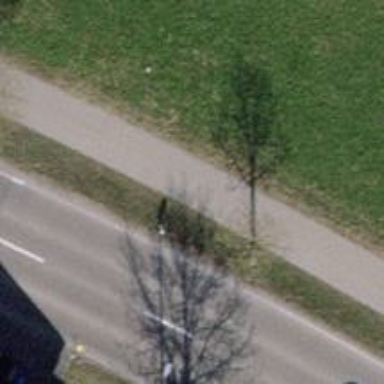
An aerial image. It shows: Asphalt track of grade1 for agricultural vehicles.